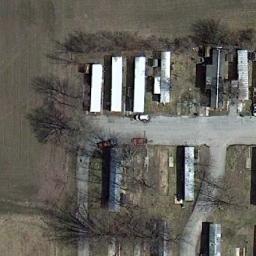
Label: mobile_home_park